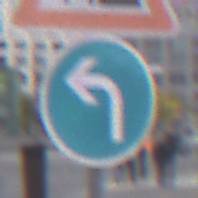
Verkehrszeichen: VorgeschriebeneFahrtrichtungLinks
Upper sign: Arbeitsstelle
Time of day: MorningAfternoon
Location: Outdoor (Urban)
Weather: Overcast
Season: NotSpecified
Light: Natural